Question: This is going to be straight forward no doubt, but for what ever reason, my mind is drawing a blank on it.
I've got a small, non-resizeable window (325x450) which has 3 Expanders in it, stacked vertically. Each Expander contains an ItemsControl that can potentially have a lot of items in and therefore need to scroll.
What I can't seem to get right is how to layout the Expanders so that they expand to fill any space that is available without pushing other elements off the screen. I can sort of achieve what I'm after by using a Grid and putting each expander in a row with a * height, but this means they are always taking up 1/3 of the window each which defeats the point of the Expander :)
Crappy diagram of what I'm trying to achieve:

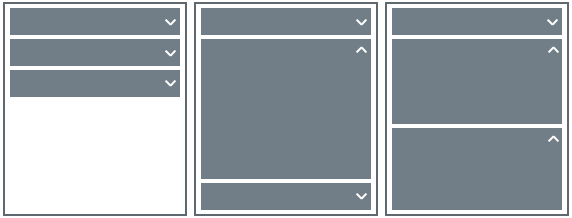
Answer: If you don't mind a little code-behind, you could probably hook into the 'Expanded'/'Collapsed' events, find the parent 'Grid', get the 'RowDefinition' for the expander, and set the value equal to '*' if its expanded, or 'Auto' if not.
For example,
'''
Expander ex = sender as Expander;
Grid parent = FindAncestor<Grid>(ex);
int rowIndex = Grid.GetRow(ex);
if (parent.RowDefinitions.Count > rowIndex && rowIndex >= 0)
parent.RowDefinitions[rowIndex].Height =
(ex.IsExpanded ? new GridLength(1, GridUnitType.Star) : GridLength.Auto);
'''
And the 'FindAncestor' method is defined as this:
'''
public static T FindAncestor<T>(DependencyObject current)
where T : DependencyObject
{
// Need this call to avoid returning current object if it is the
// same type as parent we are looking for
current = VisualTreeHelper.GetParent(current);
while (current != null)
{
if (current is T)
{
return (T)current;
}
current = VisualTreeHelper.GetParent(current);
};
return null;
}
'''